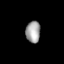
Tissue: lung
Cell type: Endothelial cells
Senescence score: 0.7508
Nuclear area (px): 309
Mean DAPI intensity: 161.12